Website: lowes
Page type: payment
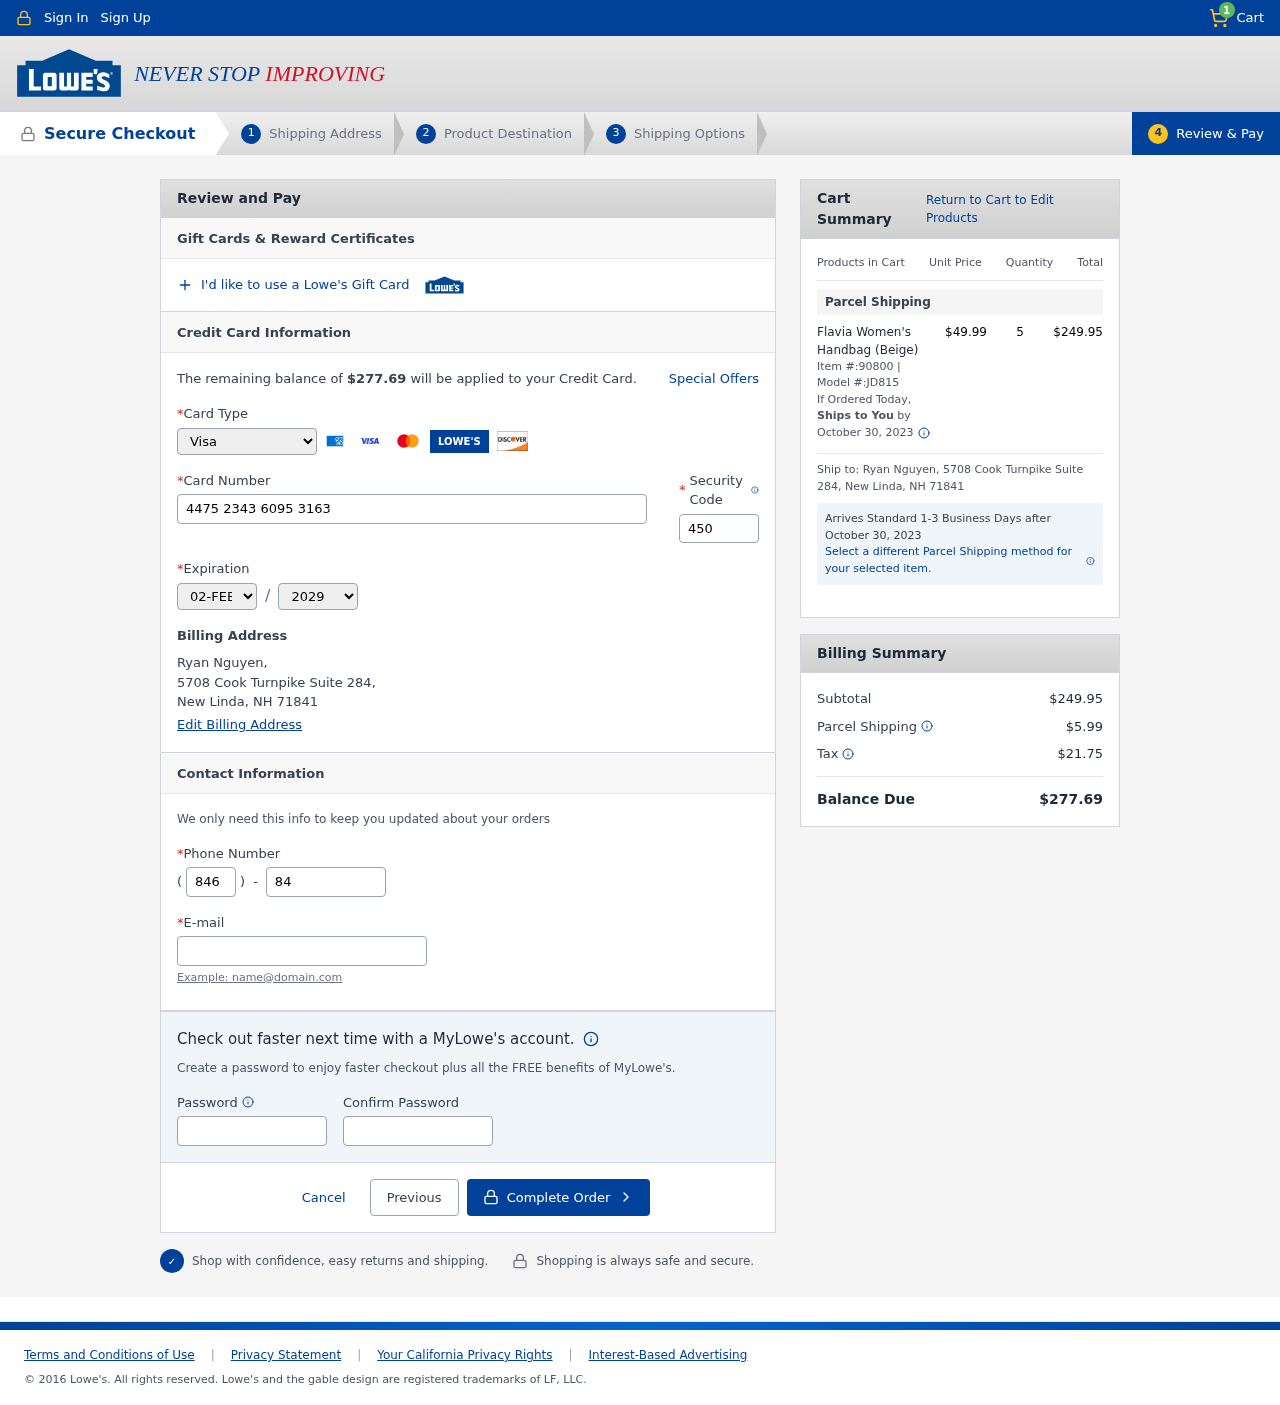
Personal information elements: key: PII_CARD_CVV
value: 450
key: PII_CARD_EXPIRY_MONTH
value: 02
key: PII_CARD_EXPIRY_YEAR
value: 29
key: PII_CARD_NUMBER
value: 4475 2343 6095 3163
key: PII_CARD_TYPE
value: Visa
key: PII_CITY_STATE_ZIP
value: New Linda, NH 71841
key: PII_EMAIL
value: ryannguyen@yahoo.com
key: PII_FULLNAME
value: Ryan Nguyen,
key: PII_PHONE
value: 8464085800
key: PII_PHONE_AREA
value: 846
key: PII_STREET
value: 5708 Cook Turnpike Suite 284
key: PII_STREET
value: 5708 Cook Turnpike Suite 284,
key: PII_FULLNAME2
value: Ryan Nguyen
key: PII_CITY
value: New Linda
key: PII_STATE_ABBR
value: NH
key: PII_POSTCODE
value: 71841
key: PII_POSTCODE_FULL
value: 71841
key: PII_CITY_STATE
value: New Linda, NH
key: PII_POSTCODE_NUMERIC
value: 71841
Product elements: key: PRODUCT1_NAME
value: Flavia Women's Handbag (Beige)
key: PRODUCT1_PRICE
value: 49.99
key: PRODUCT1_QUANTITY
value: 5
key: PRODUCT1_ITEM
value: Item #:90800
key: PRODUCT1_MODEL
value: Model #:JD815
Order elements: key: ORDER_NUM_ITEMS
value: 1
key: ORDER_TOTAL
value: $277.69
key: ORDER_SHIPPING_DATE
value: October 30, 2023
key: ORDER_SUBTOTAL
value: $249.95
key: ORDER_SHIPPING_DATE2
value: October 30, 2023
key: ORDER_SHIPPING_COST
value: $5.99
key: ORDER_TAX
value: $21.75